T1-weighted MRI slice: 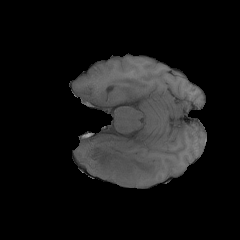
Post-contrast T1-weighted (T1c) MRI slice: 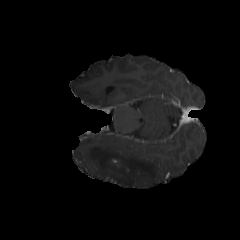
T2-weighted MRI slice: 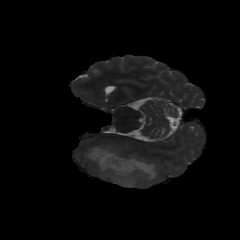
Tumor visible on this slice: yes